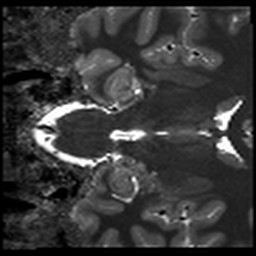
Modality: T1map
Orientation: coronal
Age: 24
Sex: male